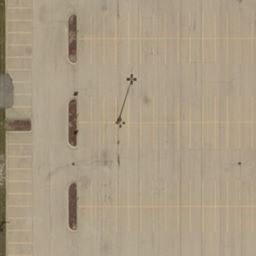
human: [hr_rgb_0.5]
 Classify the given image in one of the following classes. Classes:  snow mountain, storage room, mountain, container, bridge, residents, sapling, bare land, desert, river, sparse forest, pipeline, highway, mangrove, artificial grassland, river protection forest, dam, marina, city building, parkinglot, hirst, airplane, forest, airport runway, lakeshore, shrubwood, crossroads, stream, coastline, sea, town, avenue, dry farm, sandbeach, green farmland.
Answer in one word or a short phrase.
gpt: airport runway